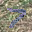
Label: 7